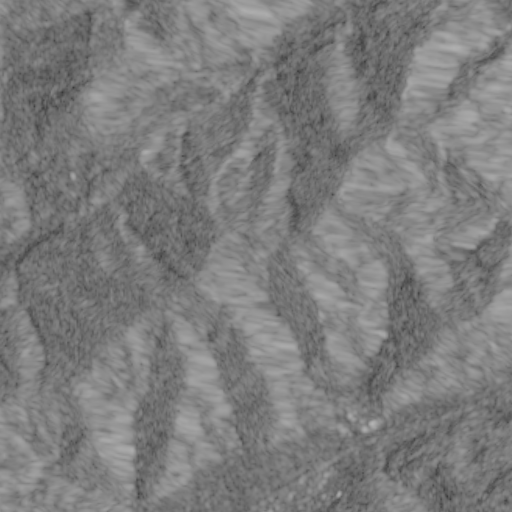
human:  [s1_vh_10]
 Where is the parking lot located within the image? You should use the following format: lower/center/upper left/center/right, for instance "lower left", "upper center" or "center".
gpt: The parking lot is located in the lower right of the image.
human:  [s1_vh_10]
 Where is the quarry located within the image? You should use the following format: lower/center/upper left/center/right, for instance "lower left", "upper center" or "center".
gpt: The quarry is located in the right of the image.
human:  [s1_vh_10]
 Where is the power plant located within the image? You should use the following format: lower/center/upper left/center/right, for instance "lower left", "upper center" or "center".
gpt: There is no power plant in the image.

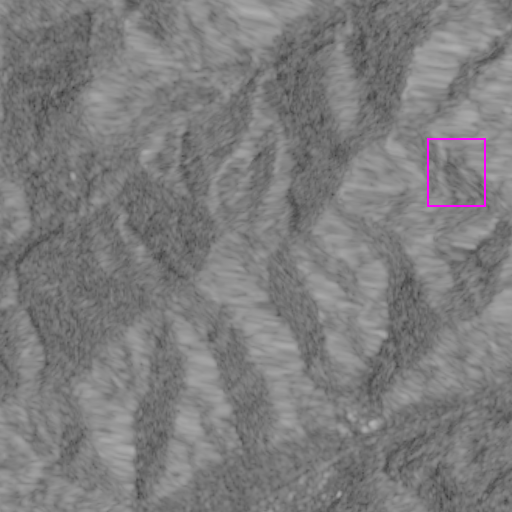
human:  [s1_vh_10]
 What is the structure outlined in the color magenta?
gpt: The structure outlined in magenta is a quarry.
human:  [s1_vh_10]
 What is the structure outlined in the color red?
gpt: There is no red outline.